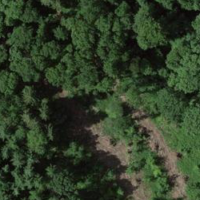
EUNIS habitat code: 44
Species observed at this site:
Anoplotrupes stercorosus